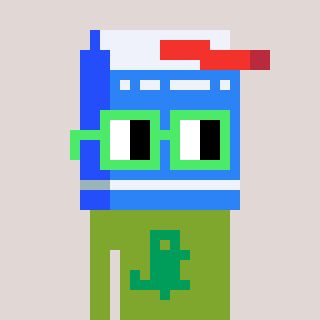
a pixel art character with square light green glasses, a milk-shaped head and a slimegreen-colored body on a warm background